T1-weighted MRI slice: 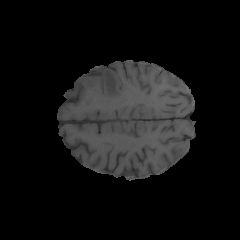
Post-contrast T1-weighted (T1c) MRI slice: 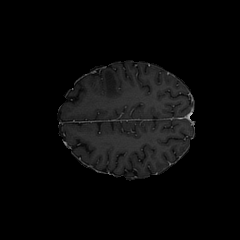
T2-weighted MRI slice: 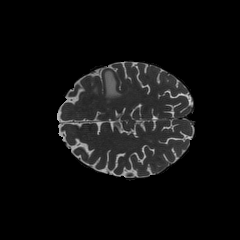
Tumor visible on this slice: yes